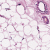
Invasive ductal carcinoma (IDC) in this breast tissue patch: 0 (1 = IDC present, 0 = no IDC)